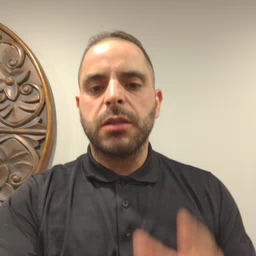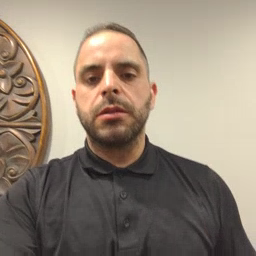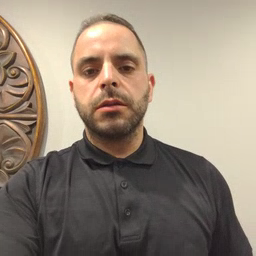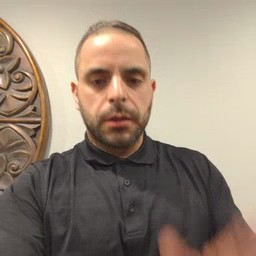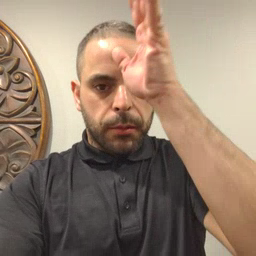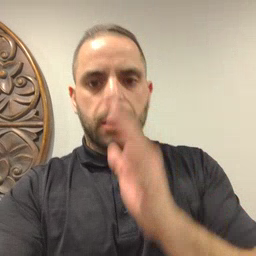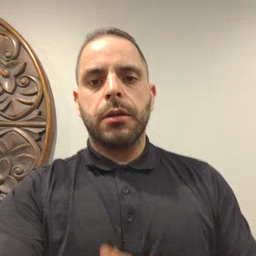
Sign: man